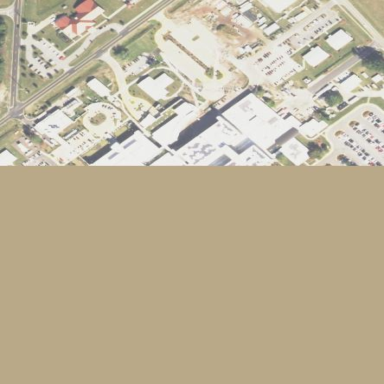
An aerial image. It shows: Healthcare facility identified as hospital.